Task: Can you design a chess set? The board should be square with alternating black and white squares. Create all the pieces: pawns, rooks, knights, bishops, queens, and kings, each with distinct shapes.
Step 3224:
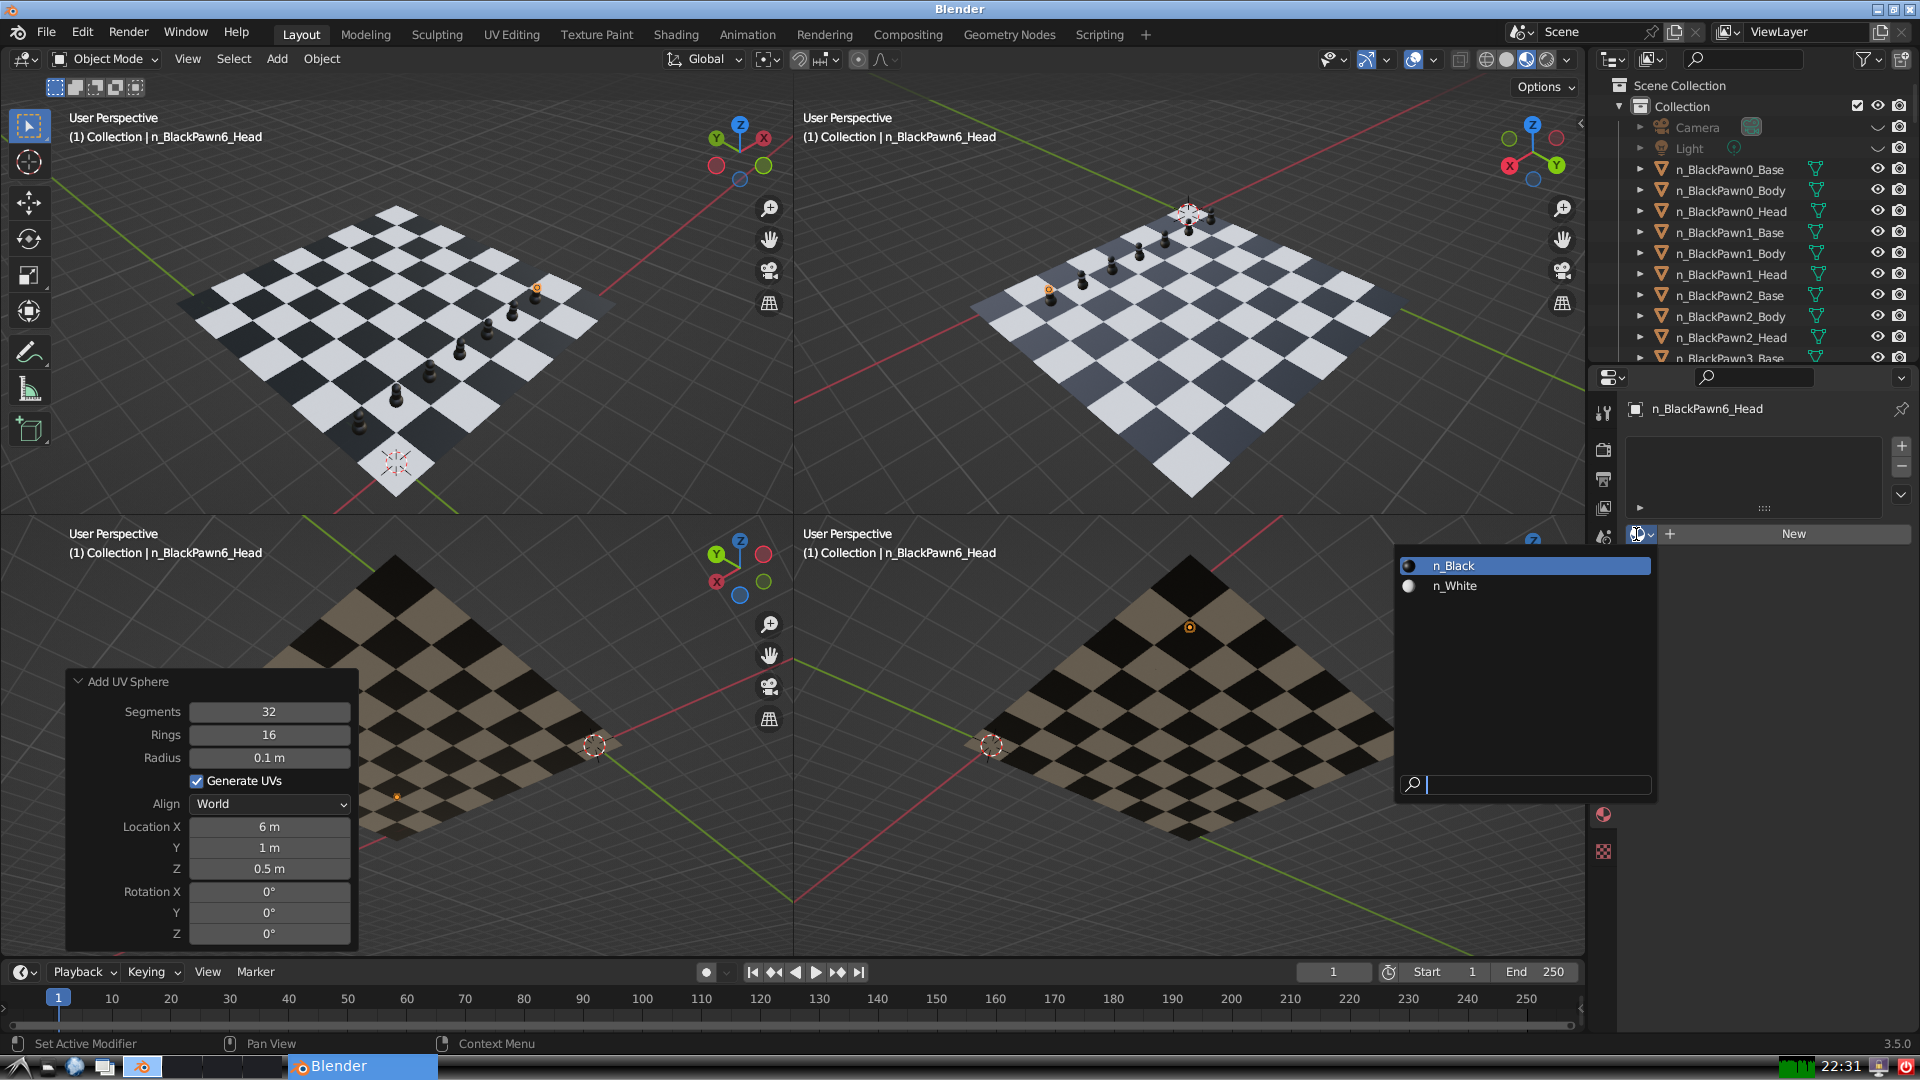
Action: input_text: n_Black